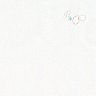
Metastatic tissue present: no